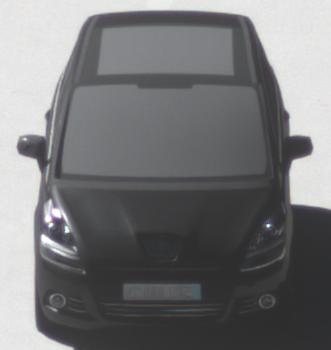
Make: Peugeot
Model: 5008 120 VTi
Detailed model: 5008 (I) Van
Model produced from: 2009/10
Model produced until: 2011/07
Doors: 5
Color: black
Road condition: dry road
Daytime: morning or afternoon
Contrast: high contrast